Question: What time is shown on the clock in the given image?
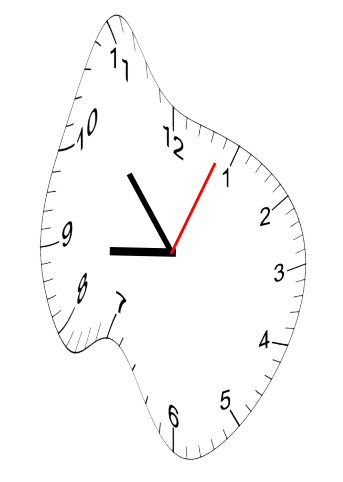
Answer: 08:53:04